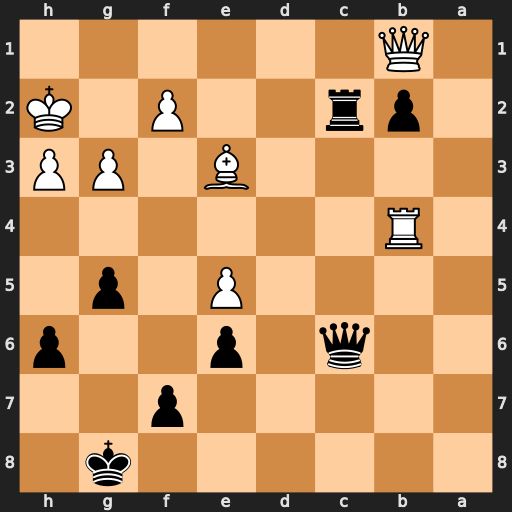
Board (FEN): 6k1/5p2/2q1p2p/4P1p1/1R6/4B1PP/1pr2P1K/1Q6
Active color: b
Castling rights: -
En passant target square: -
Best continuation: Rc1 Bxc1 bxc1=Q Qxc1 Qxc1